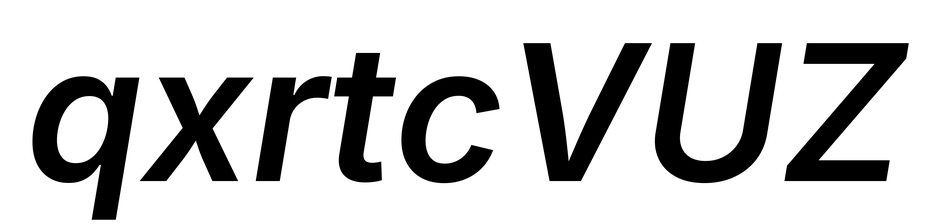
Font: Inter-Italic_SemiBold_Italic